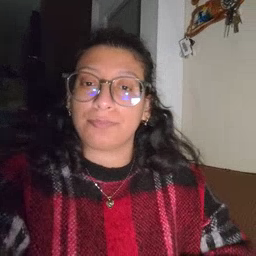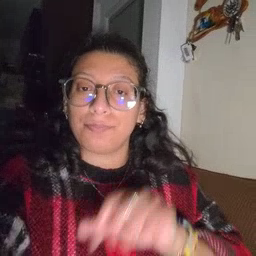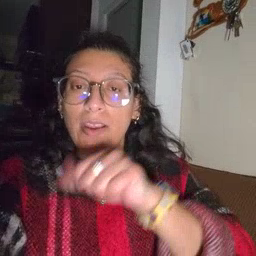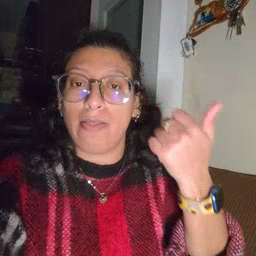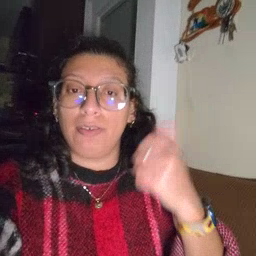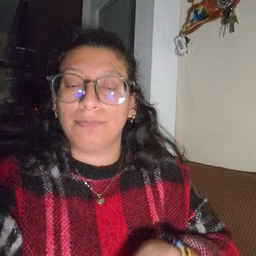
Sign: another